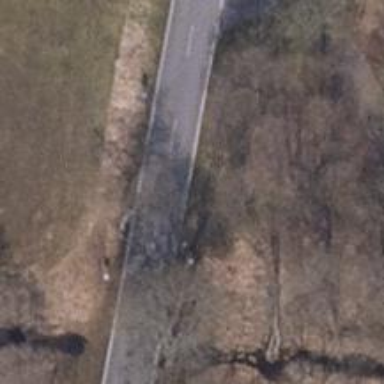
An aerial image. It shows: Secondary road with asphalt surface.